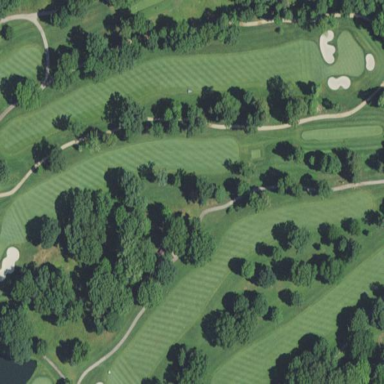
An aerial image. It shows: Grassy area designated as golf fairway.